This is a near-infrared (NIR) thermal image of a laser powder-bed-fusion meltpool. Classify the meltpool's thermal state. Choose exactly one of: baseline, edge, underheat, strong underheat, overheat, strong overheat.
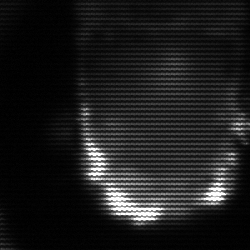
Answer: baseline